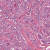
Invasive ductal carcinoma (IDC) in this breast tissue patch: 1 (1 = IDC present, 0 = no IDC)